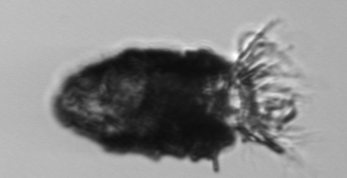
Label: Stenosemella_pacifica